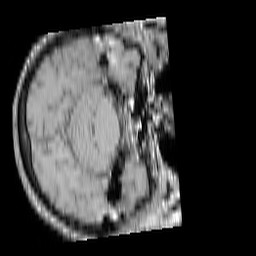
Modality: T1w
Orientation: axial
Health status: ill
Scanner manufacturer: philips
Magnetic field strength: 3 T
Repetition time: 0.3787 s
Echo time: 0.002908 s